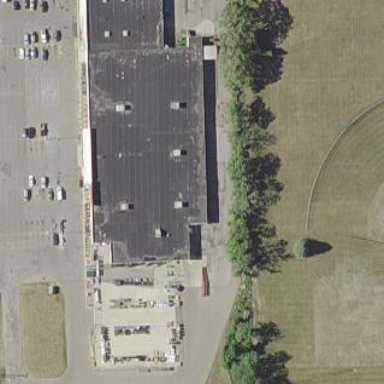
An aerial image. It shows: Retail building that serves as country store.